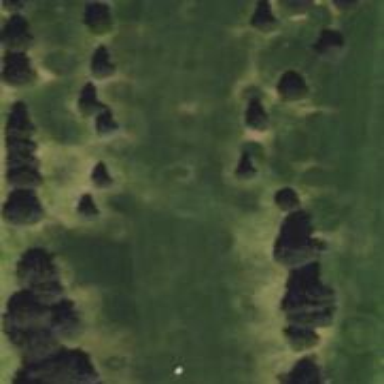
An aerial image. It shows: Golf hole.